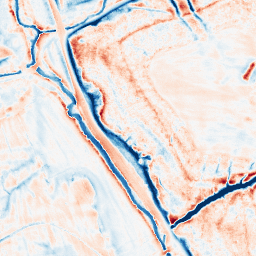
Category: edge_preserving
Decomposition family: anisotropic_diffusion
Decomposition parameters: iterations: 50
kappa: 10
gamma: 0.2
Upsampling method: quintic
Upsampling parameters: scale: 8
Upsampling scale: 8